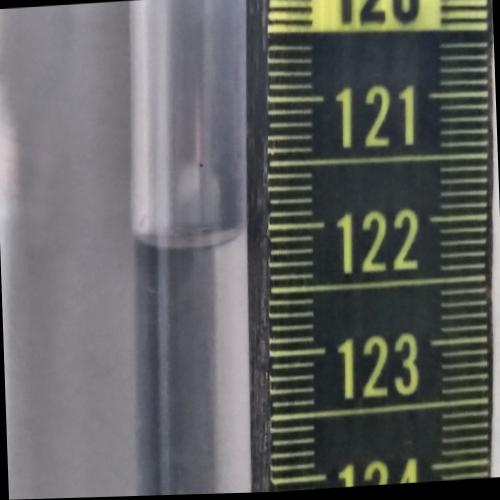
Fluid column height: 122.1 cm